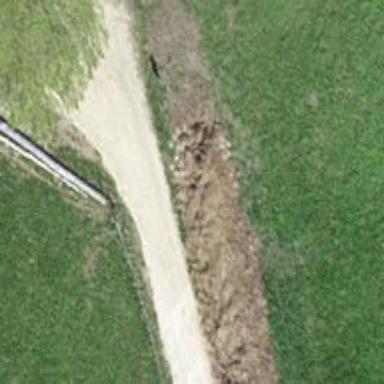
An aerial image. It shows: Track with grade 2 tracktype.